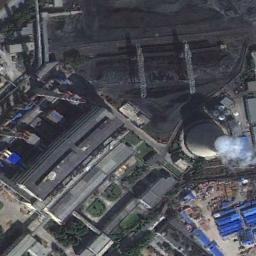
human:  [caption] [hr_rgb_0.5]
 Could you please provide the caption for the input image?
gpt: In the thermal power plant there are plants and machinery, there is a cooling tower with steam and a chimney .

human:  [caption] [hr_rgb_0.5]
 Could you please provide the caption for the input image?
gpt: Here are two thermal power stations, one of which is emitting smoke .

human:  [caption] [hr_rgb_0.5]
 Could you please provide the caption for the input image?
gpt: There are many buildings next to the thermal power station .

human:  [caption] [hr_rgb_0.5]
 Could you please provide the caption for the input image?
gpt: The thermal power station is next to some buildings with white mist above .

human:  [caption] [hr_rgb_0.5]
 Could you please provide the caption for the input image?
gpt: There are some buildings and a chimney on the thermal power station .